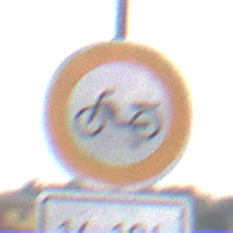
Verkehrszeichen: VerbotMofas
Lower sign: ZeitangabenOhneBeschraenkungAufWochentage1
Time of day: Midday
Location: Outdoor (Suburban)
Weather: Overcast
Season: NotSpecified
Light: Natural